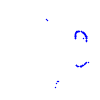
Particle: proton